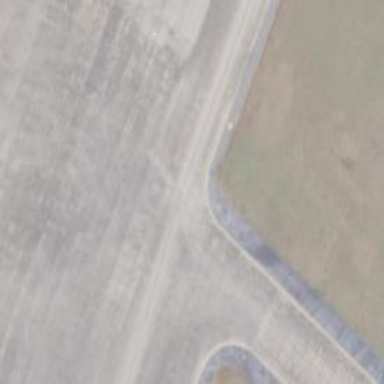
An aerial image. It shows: Image of taxiway at airport.